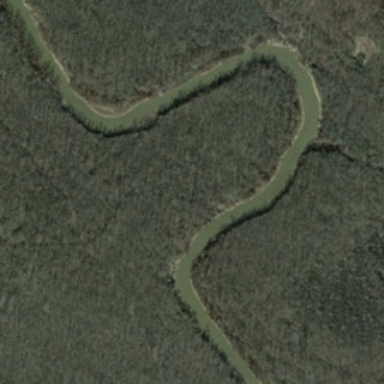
Many green trees are in two sides of a curved river .